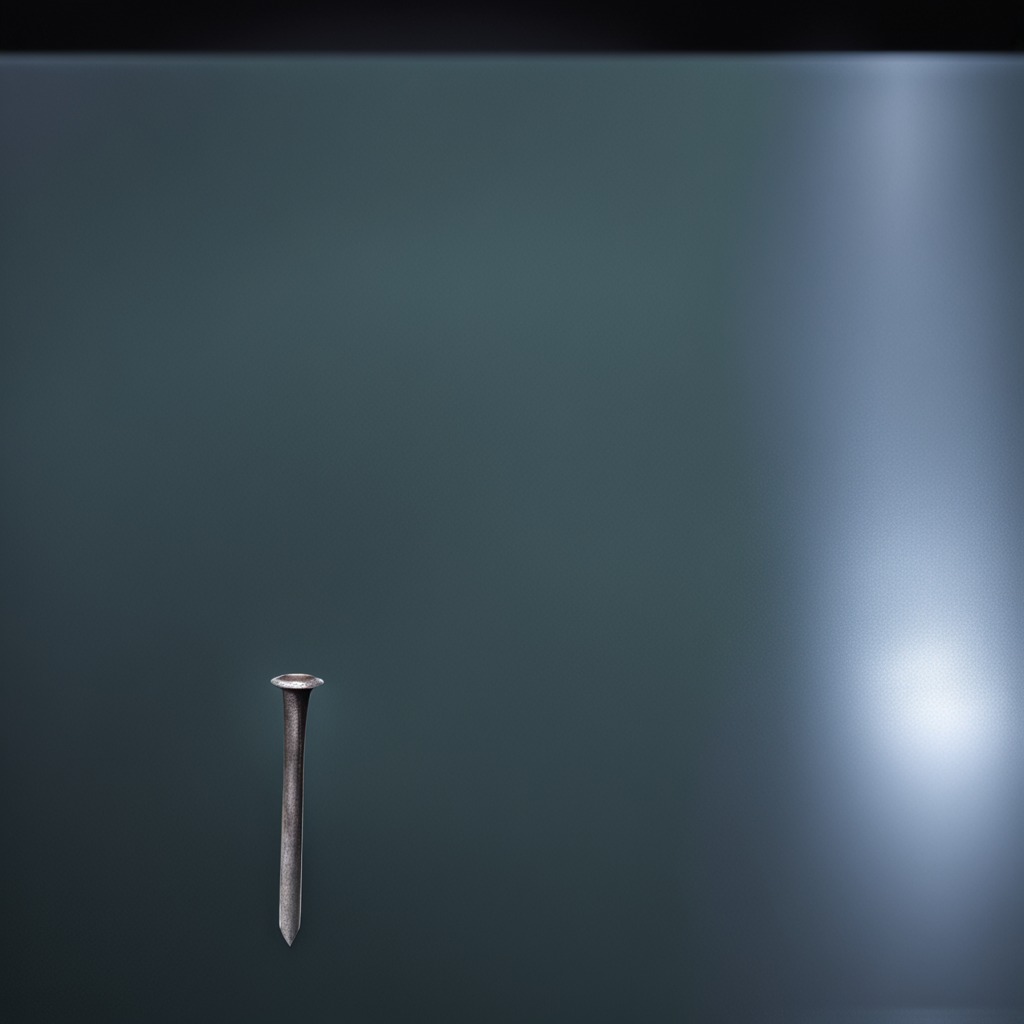
An iron nail is lying on a clean empty table in a railway signal maintenance room lit by harsh overhead fluorescents.